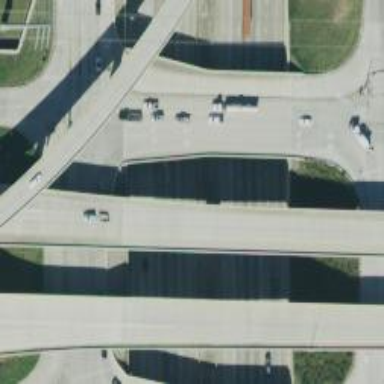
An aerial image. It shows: Motorway bridge.